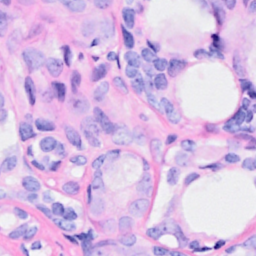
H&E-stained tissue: Breast